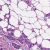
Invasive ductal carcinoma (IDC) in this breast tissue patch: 1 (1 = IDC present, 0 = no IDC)